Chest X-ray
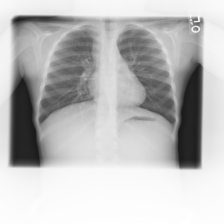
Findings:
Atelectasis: negative
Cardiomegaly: negative
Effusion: negative
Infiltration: negative
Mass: negative
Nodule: negative
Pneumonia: negative
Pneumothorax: negative
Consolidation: negative
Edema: negative
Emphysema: negative
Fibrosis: negative
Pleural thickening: negative
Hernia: negative